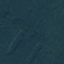
Land use / land cover class: Forest